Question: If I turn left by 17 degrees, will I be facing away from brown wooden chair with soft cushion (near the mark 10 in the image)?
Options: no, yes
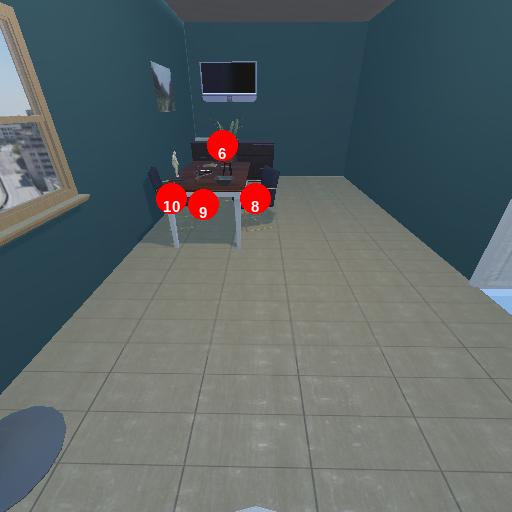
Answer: no